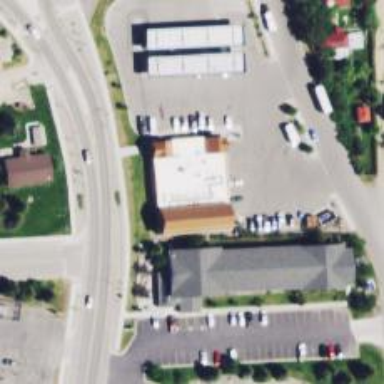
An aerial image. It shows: Convenience shop.